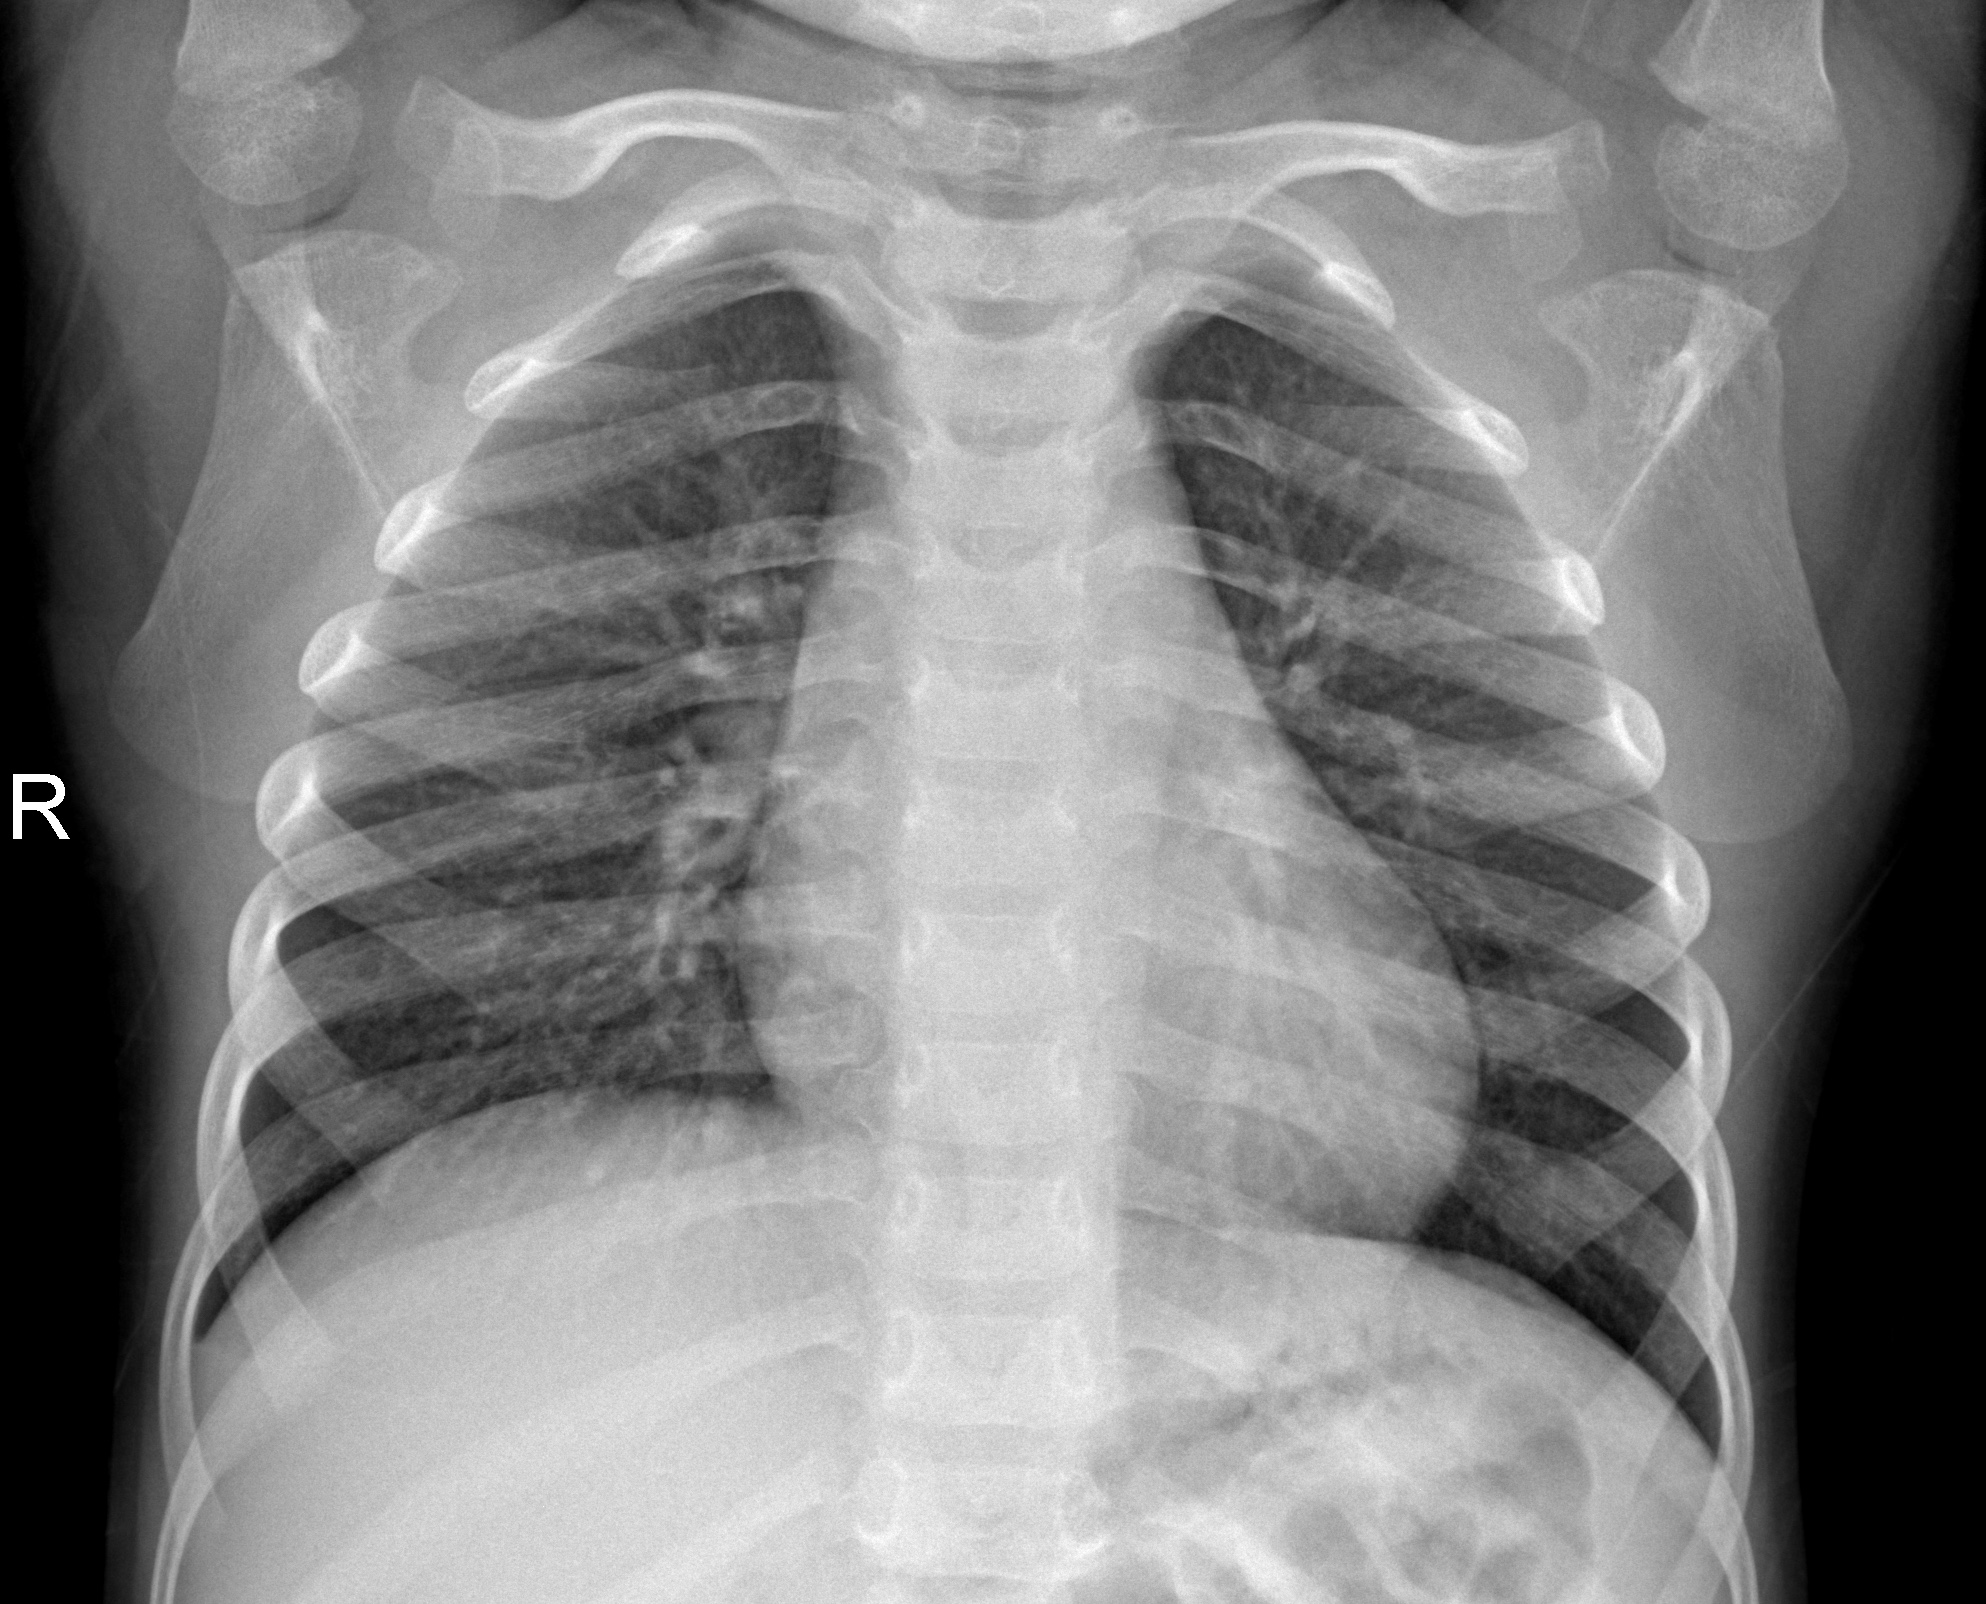
Diagnosis: NORMAL